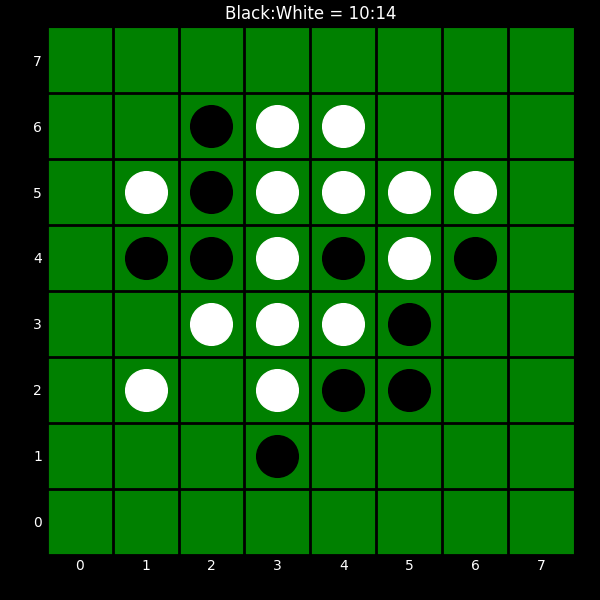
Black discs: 10
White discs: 14